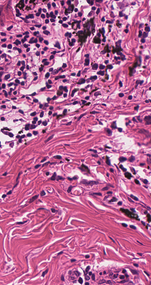
Tumor epithelial tissue: no
Tumor-associated stroma tissue: yes
Normal tissue: no